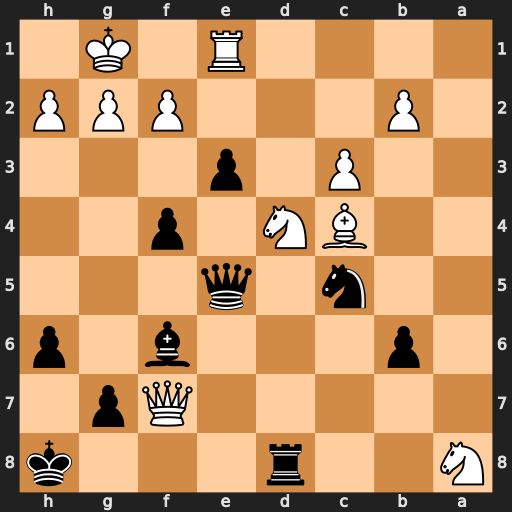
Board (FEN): N2r3k/5Qp1/1p3b1p/2n1q3/2BN1p2/2P1p3/1P3PPP/4R1K1
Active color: b
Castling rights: -
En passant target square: -
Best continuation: exf2+ Kxf2 Bh4+ g3 fxg3+ Kg2 Qxe1